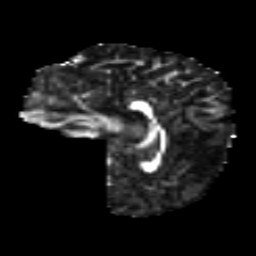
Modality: FA
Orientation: sagittal
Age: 12
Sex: female
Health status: ill
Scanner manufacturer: ge
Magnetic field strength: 3 T
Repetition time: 6.752 s
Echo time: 0.079 s